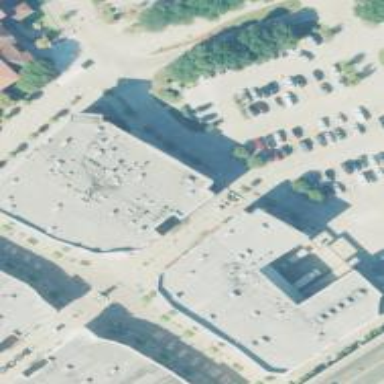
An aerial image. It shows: Retail building.